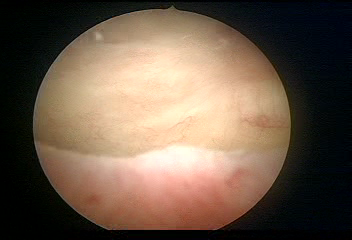
Modality: WLC
Class: Normal mucosa
Bladder cancer association: No